Interaction volume radius: 5 \u00c5
Interaction volume height: 20 \u00c5
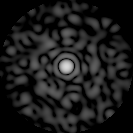
Disorder parameter: 0.8575